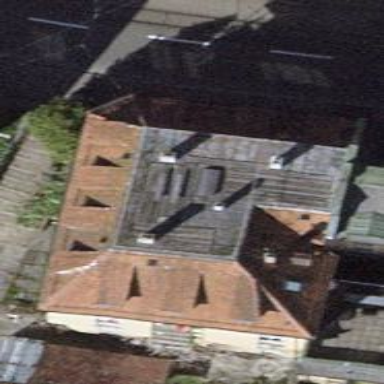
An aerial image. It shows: Half-hipped roof building.